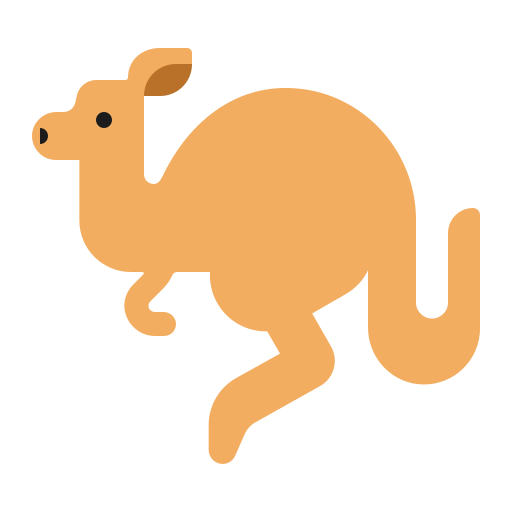
kangaroo flat